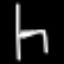
Label: chair